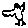
Label: bird